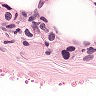
Metastatic tissue present: yes